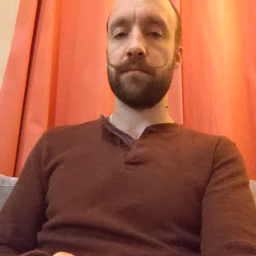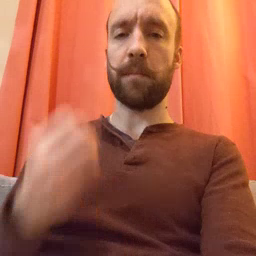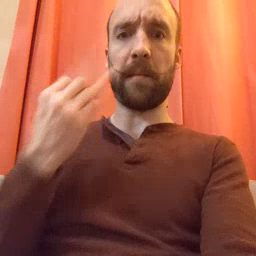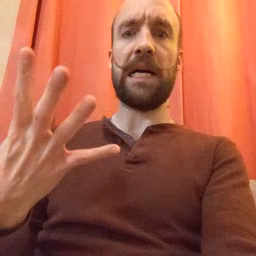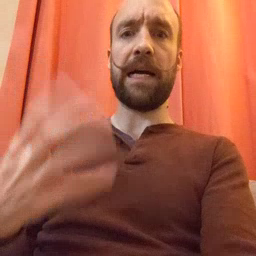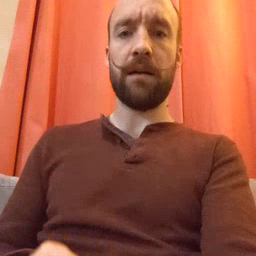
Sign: many